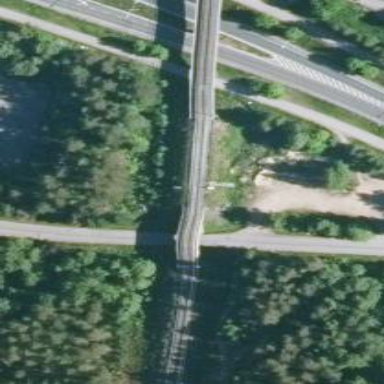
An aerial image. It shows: Bridge over railway with continuous electrified contact line.